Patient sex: M
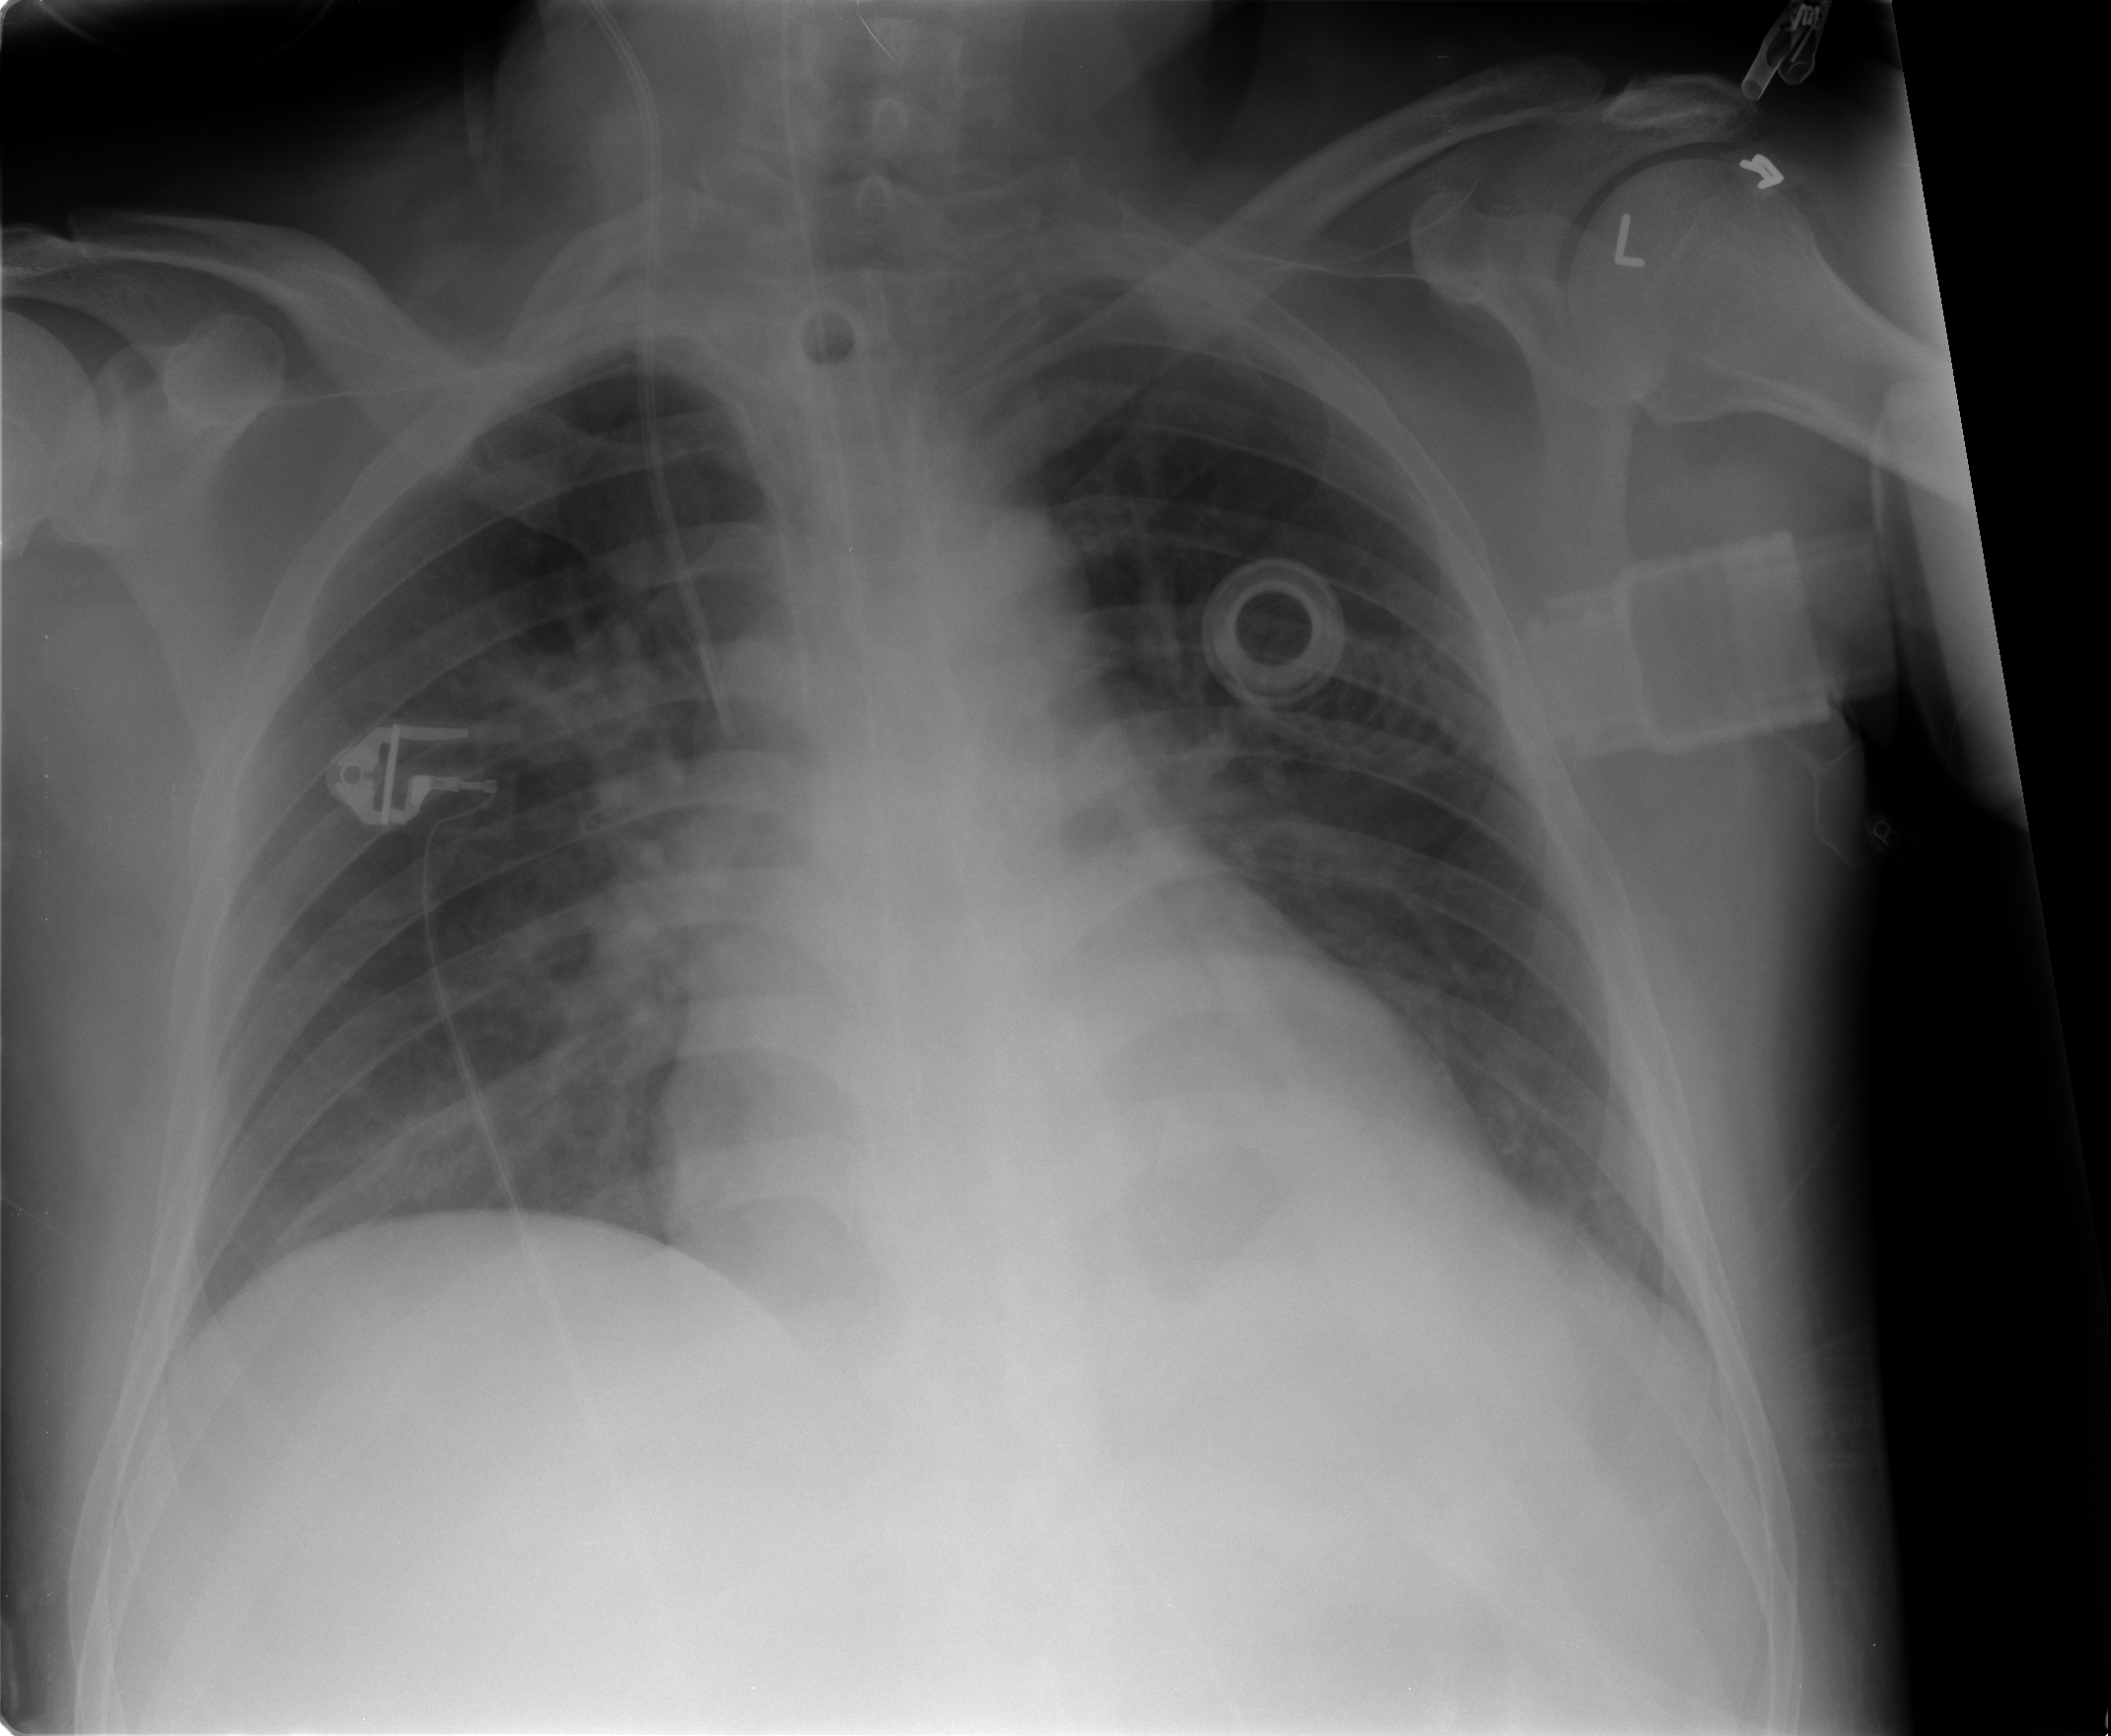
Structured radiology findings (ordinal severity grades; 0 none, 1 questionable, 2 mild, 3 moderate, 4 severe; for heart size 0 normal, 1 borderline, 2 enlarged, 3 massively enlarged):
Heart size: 1
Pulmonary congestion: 1
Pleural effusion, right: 0
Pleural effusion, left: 0
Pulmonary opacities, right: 2
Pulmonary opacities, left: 0
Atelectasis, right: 2
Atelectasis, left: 0